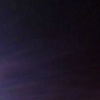
Label: space